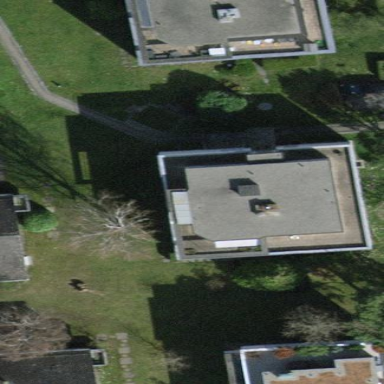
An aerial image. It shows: Building with flat roof oriented across its structure.